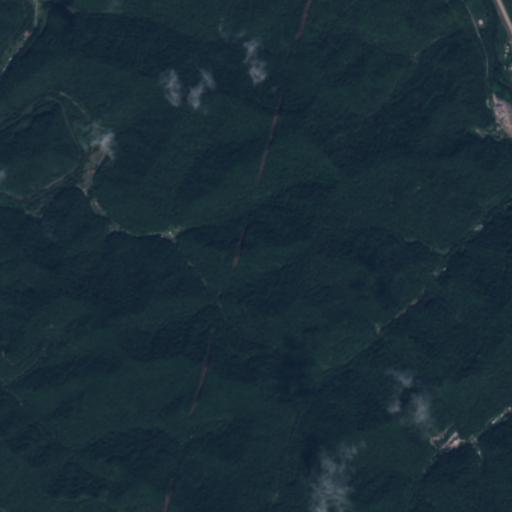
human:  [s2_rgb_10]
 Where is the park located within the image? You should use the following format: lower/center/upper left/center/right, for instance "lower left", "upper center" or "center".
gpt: The park is located in the upper left of the image.
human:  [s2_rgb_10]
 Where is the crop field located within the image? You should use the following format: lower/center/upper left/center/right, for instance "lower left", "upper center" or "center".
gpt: There is no crop field in the image.